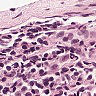
Metastatic tissue present: no